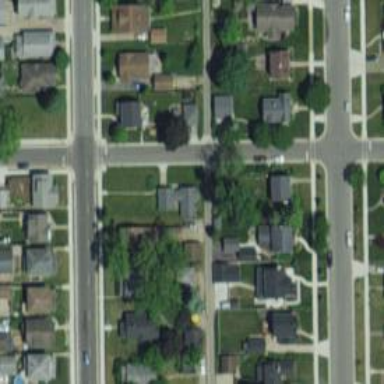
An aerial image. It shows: Alley classified as service road.